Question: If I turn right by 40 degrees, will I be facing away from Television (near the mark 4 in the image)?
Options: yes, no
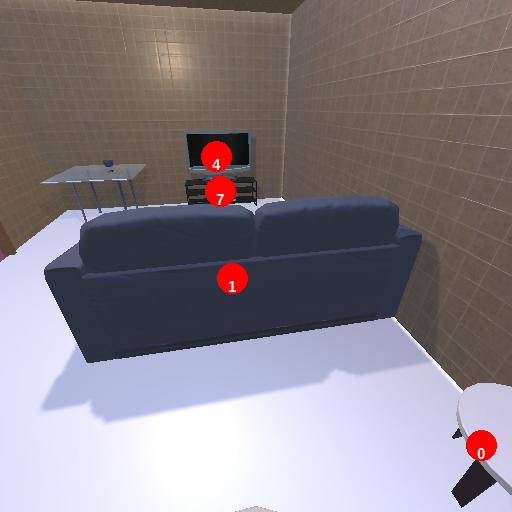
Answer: yes